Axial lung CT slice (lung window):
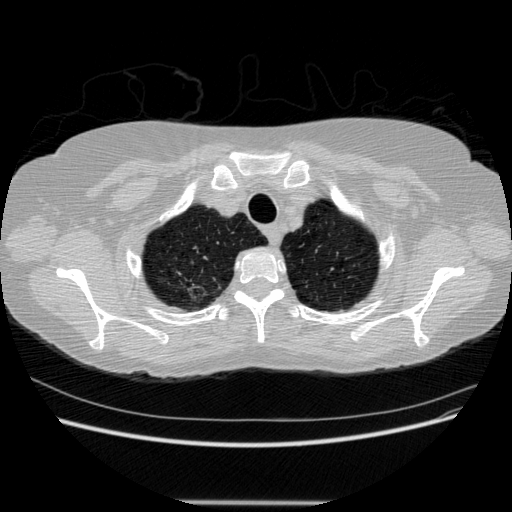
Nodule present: no